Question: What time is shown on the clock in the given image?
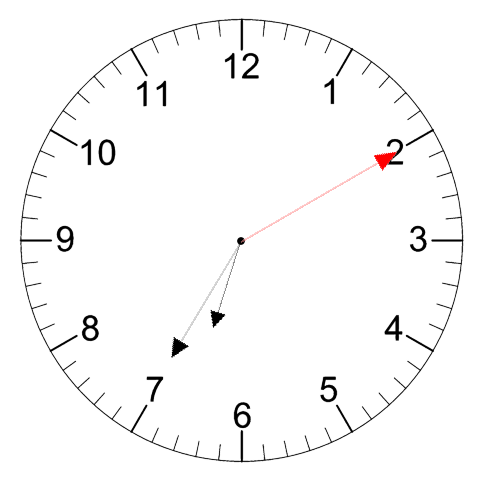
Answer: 06:35:10